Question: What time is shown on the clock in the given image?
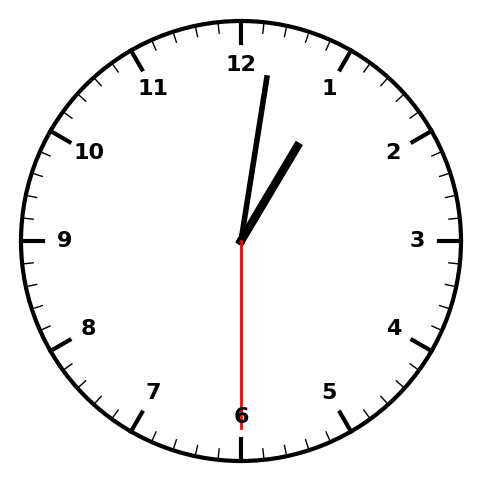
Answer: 01:01:30